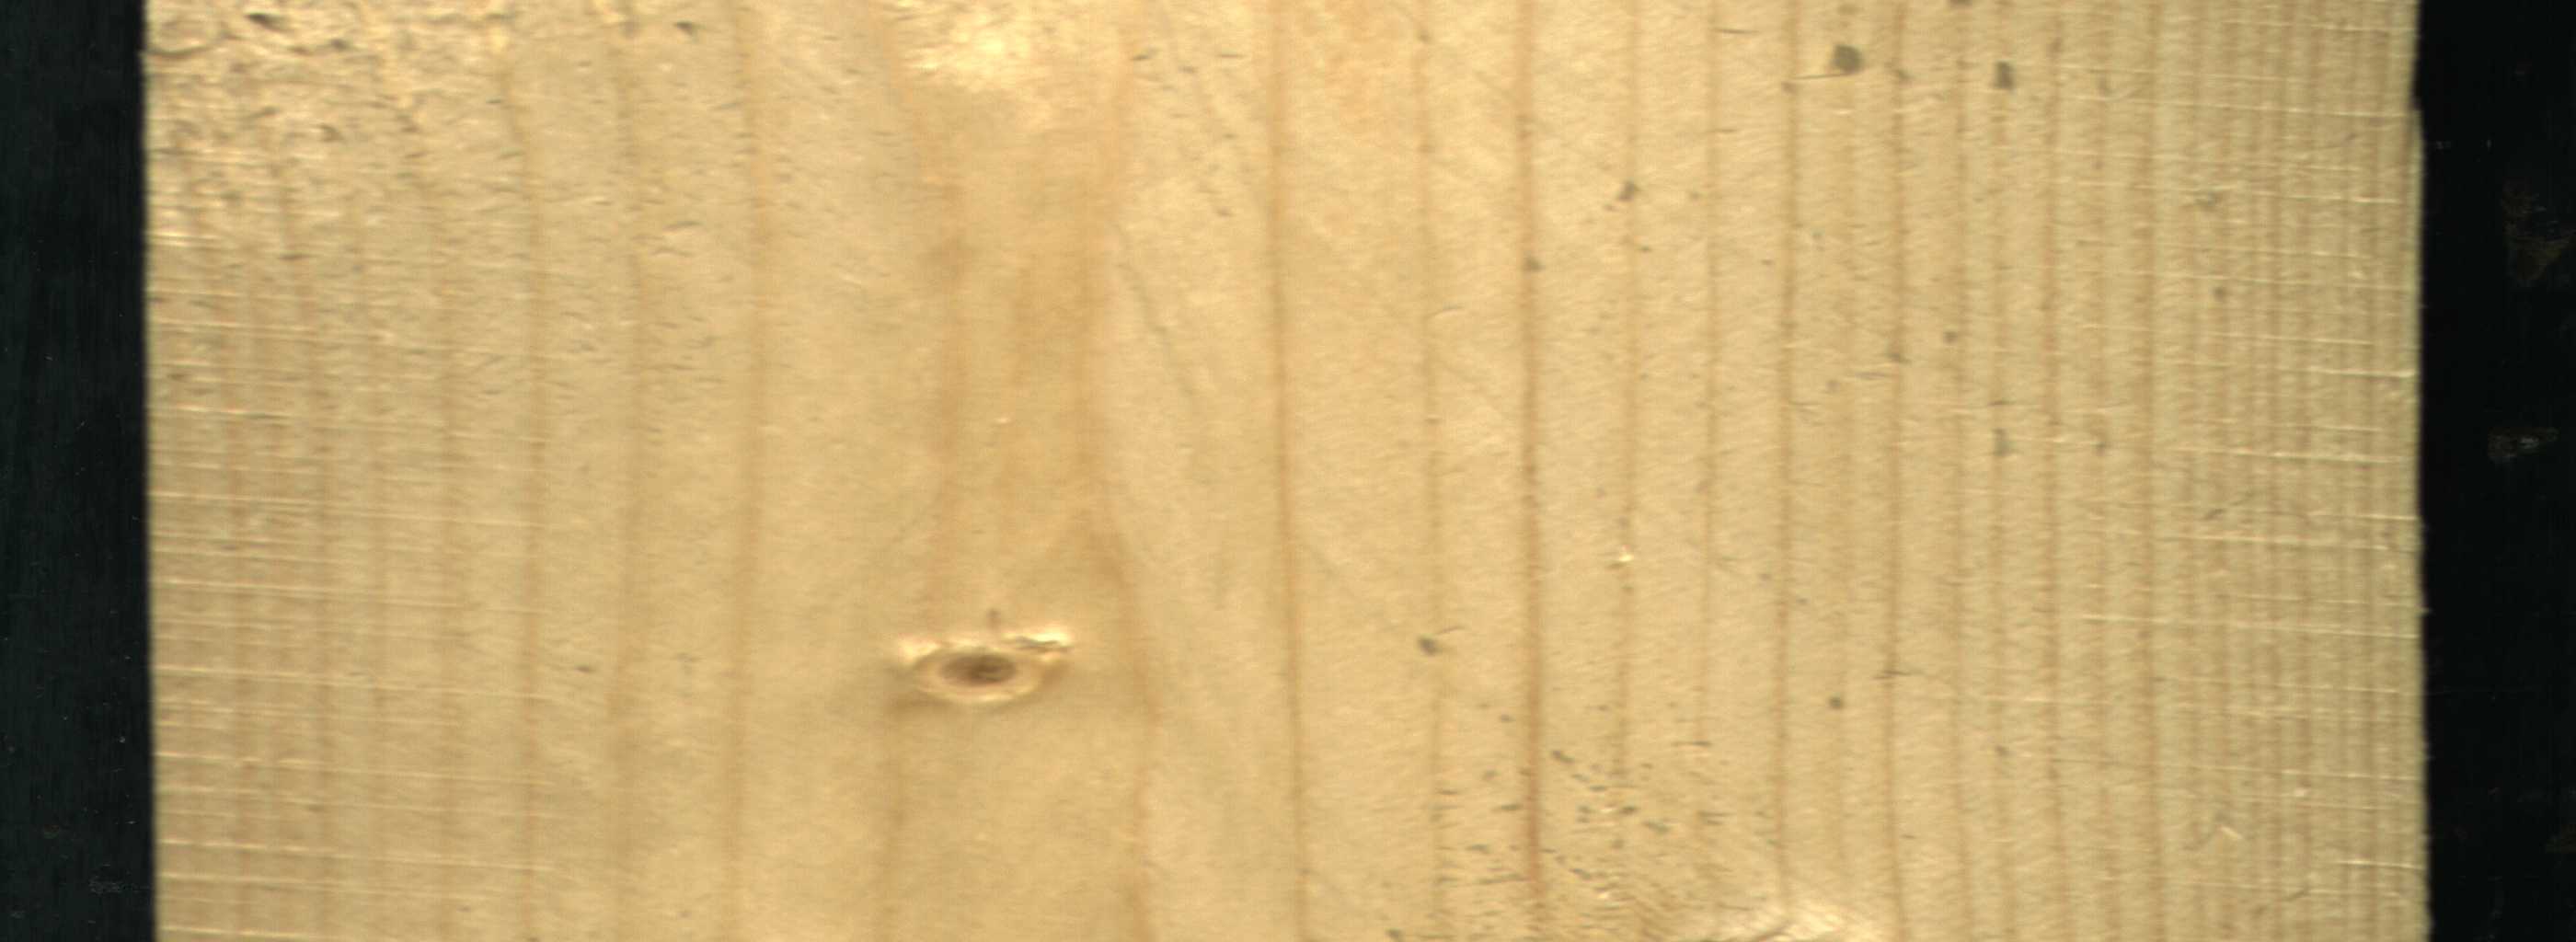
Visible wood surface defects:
Live_Knot